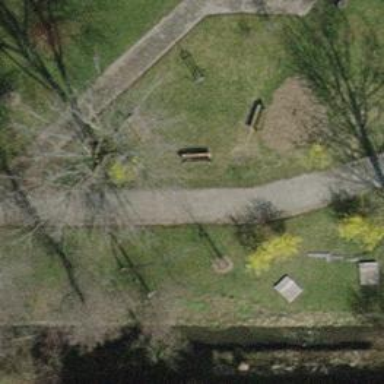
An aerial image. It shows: Brown bench in the vicinity.